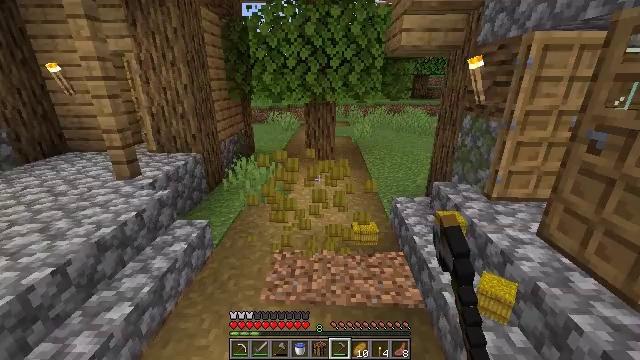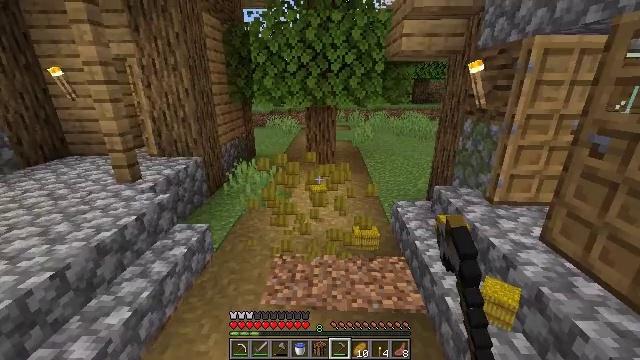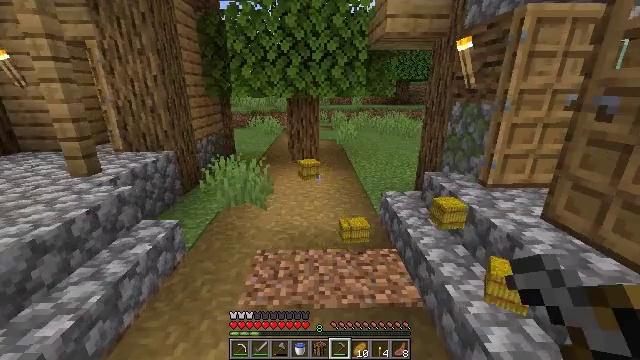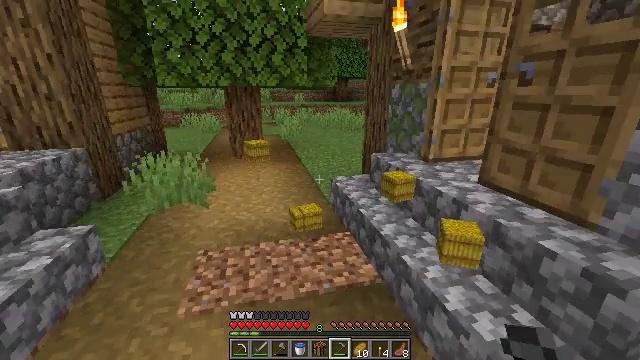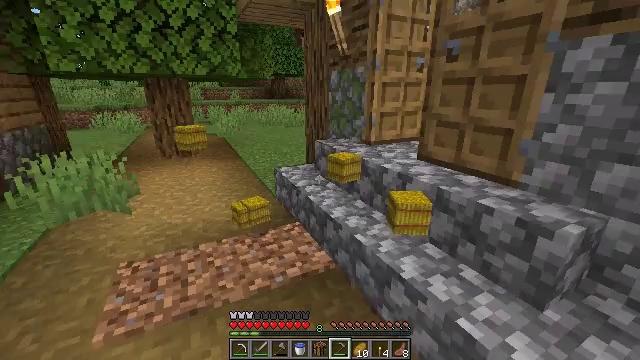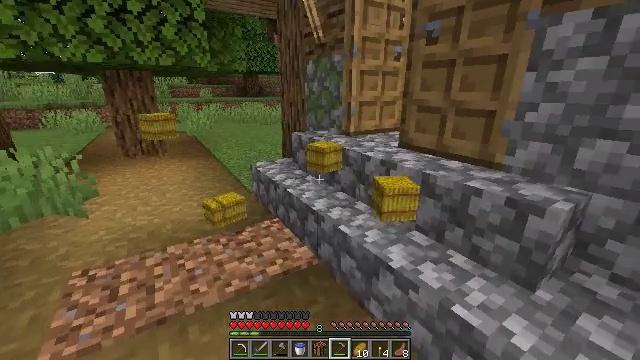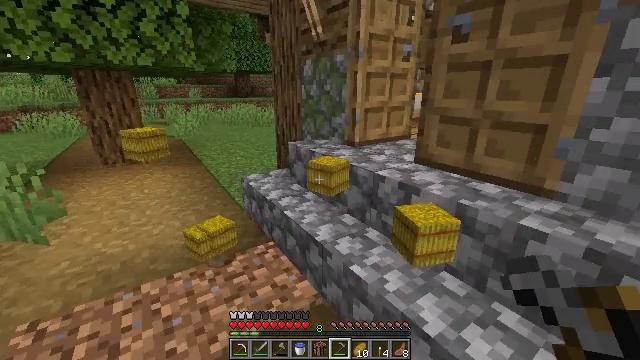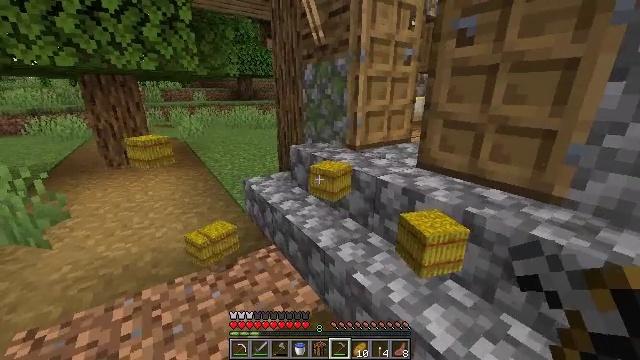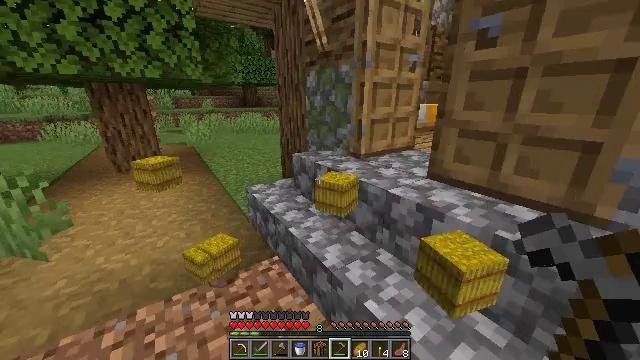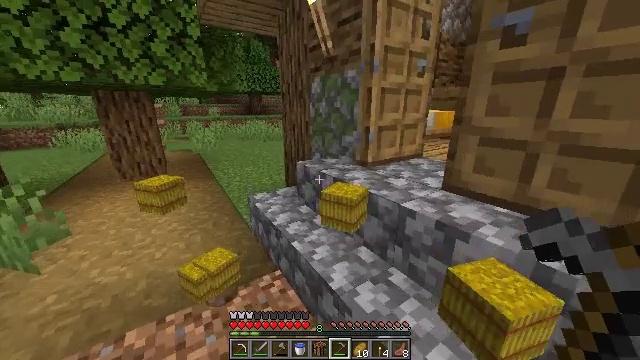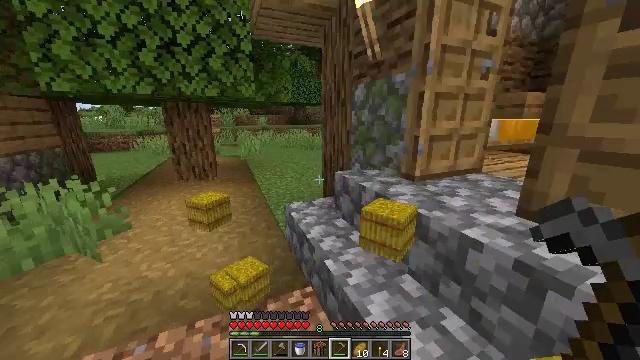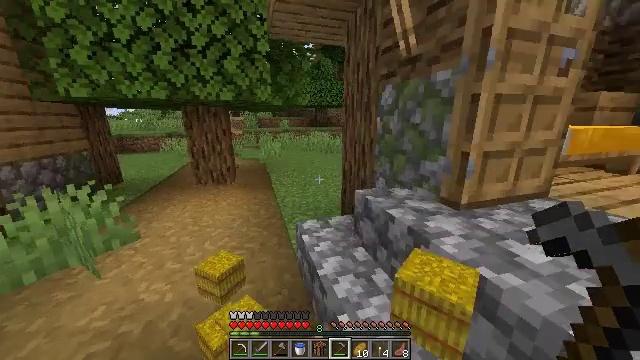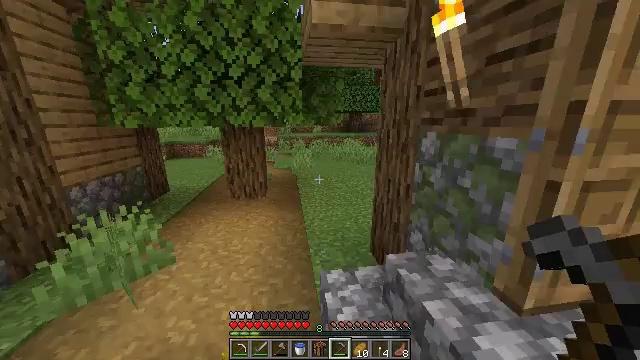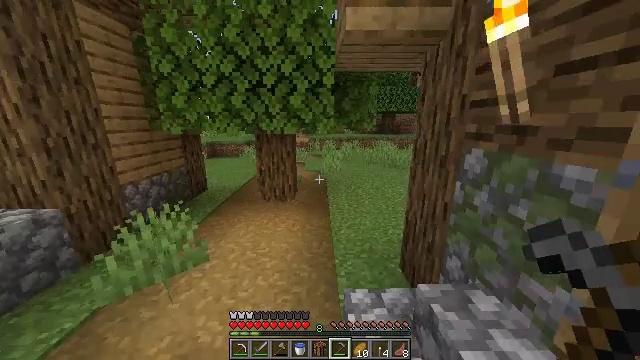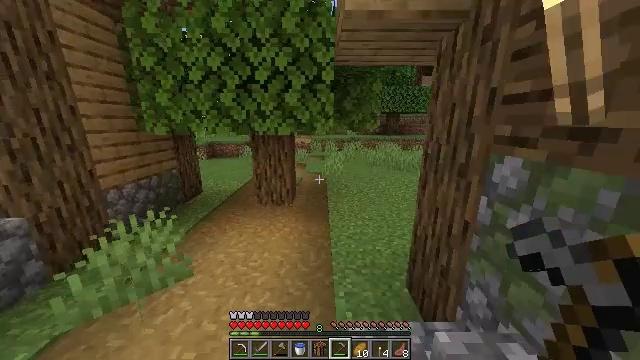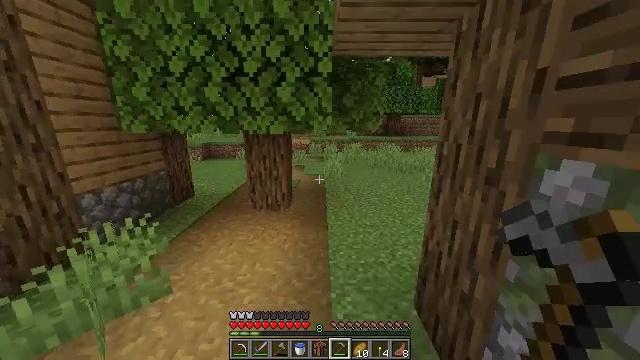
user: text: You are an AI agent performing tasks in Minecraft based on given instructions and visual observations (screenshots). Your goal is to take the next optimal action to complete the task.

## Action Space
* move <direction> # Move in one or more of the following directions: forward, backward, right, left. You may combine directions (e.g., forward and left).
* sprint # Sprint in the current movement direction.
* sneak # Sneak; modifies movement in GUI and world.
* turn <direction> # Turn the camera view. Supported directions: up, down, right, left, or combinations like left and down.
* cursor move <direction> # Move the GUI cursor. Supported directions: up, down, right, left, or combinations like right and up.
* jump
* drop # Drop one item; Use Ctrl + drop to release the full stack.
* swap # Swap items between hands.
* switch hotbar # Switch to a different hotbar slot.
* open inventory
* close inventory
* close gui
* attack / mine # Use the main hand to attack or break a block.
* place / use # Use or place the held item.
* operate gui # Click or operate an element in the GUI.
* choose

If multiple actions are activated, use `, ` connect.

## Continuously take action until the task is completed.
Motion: motion action
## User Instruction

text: Craft wheat using appropriate materials.
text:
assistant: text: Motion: move forward
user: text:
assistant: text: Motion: move forward, turn right and up
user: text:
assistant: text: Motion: move forward, turn right
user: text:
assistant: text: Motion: move forward, turn right
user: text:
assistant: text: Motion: move forward, turn right
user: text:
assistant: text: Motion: move forward, sprint, turn right
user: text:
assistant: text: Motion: move forward, sprint
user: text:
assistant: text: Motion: move forward, sprint
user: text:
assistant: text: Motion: move forward, sprint, turn up
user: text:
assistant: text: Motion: move forward, sprint, turn left and up
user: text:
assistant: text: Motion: move forward, sprint, turn left
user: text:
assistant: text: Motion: move forward, sprint, turn left
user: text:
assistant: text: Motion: move forward, sprint, turn left
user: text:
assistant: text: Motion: move forward, sprint
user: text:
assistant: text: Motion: move forward, sprint
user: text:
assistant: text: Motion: move forward, sprint
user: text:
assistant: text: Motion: move forward, sprint
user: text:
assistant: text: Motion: move forward, sprint
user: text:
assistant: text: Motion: move forward, sprint, turn up
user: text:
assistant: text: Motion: move forward, sprint, turn right and up
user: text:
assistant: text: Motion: move forward, sprint, turn right and up
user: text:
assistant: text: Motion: move forward, sprint
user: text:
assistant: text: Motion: move forward, sprint
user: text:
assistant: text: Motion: move forward, sprint
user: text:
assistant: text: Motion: move forward, sprint, turn left
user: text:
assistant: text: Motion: move forward and move right, sprint, turn left
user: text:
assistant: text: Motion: move forward and move right, sprint, turn left
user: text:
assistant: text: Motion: move forward and move right, sprint, turn left
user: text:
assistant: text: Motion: move forward and move right, sprint, turn left
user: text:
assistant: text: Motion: move forward and move right, sprint